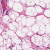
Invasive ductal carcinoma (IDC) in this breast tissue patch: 0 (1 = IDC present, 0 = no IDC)